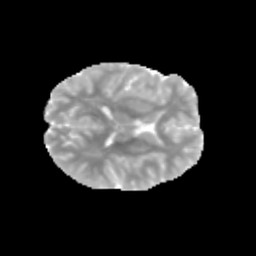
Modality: MD
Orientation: axial
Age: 12
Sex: male
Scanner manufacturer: siemens
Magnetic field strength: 3 T
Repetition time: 3.8 s
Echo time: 0.07 s